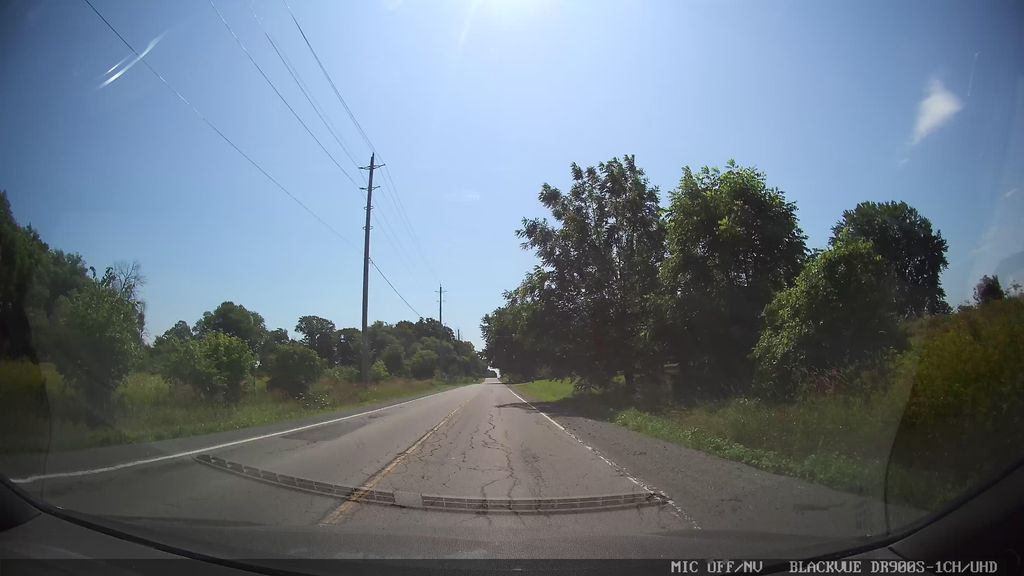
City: ottawa-gatineau